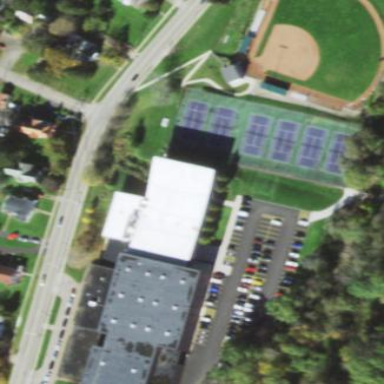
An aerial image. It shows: Building that houses fitness center.